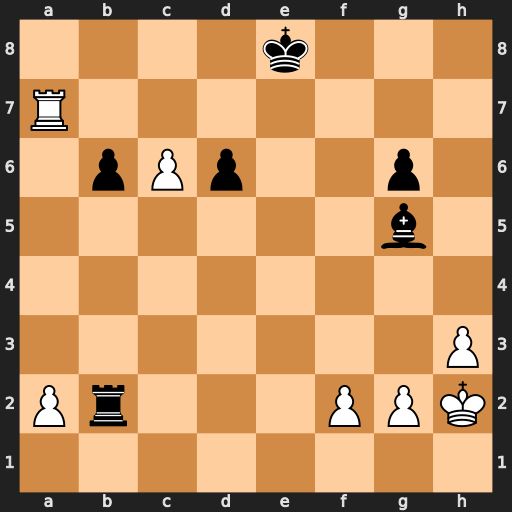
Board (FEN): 4k3/R7/1pPp2p1/6b1/8/7P/Pr3PPK/8
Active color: w
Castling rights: -
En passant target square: -
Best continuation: Ra8+ Ke7 c7 Bf4+ g3